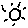
Label: sun